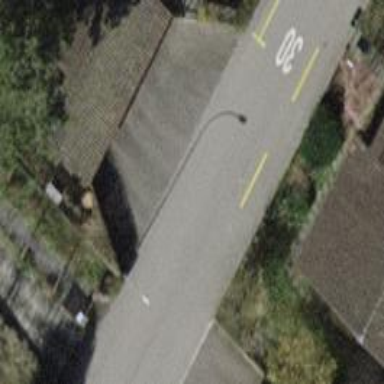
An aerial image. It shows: Asphalt residential road with opposite lane cycleway on the left.